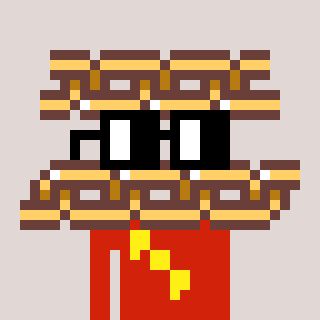
a pixel art character with square black glasses, a chain-shaped head and a red-colored body on a warm background